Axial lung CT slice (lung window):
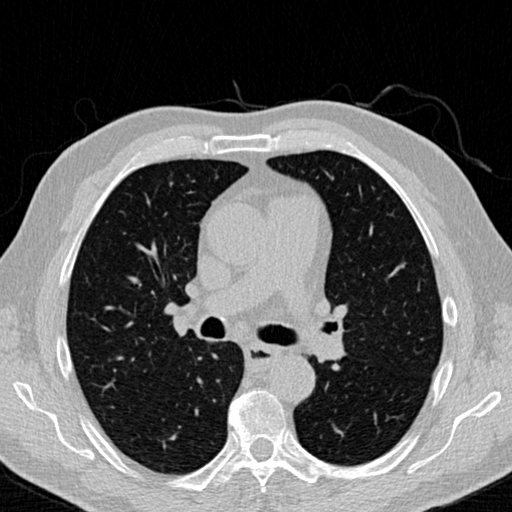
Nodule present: no